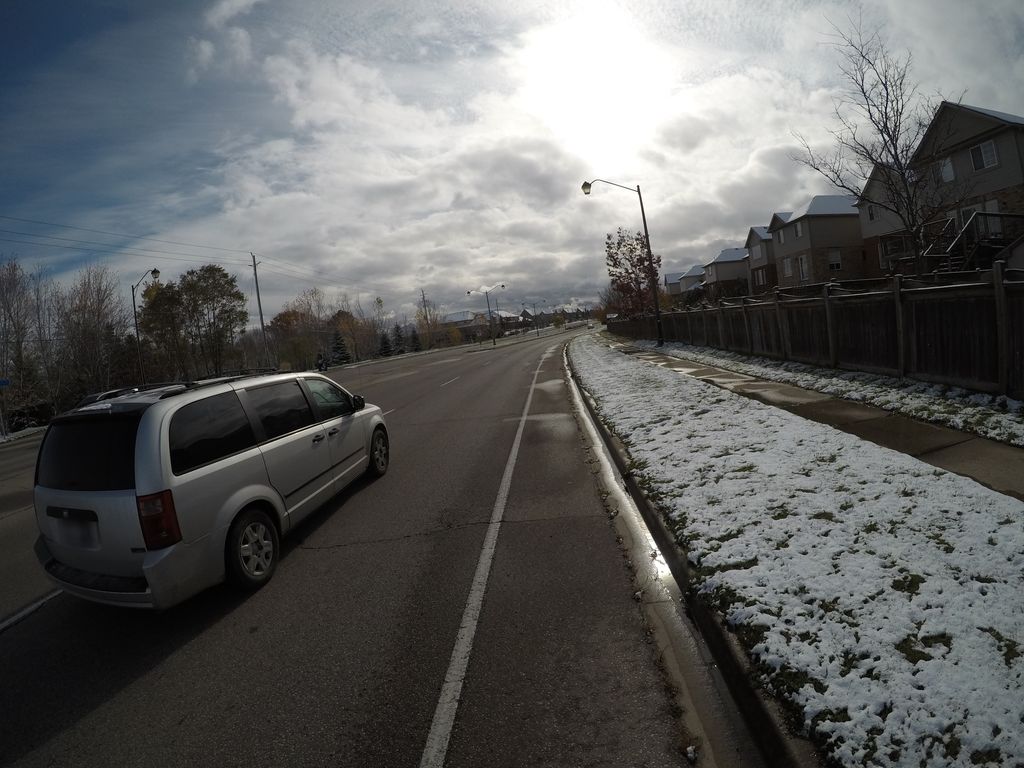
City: kitchener-waterloo